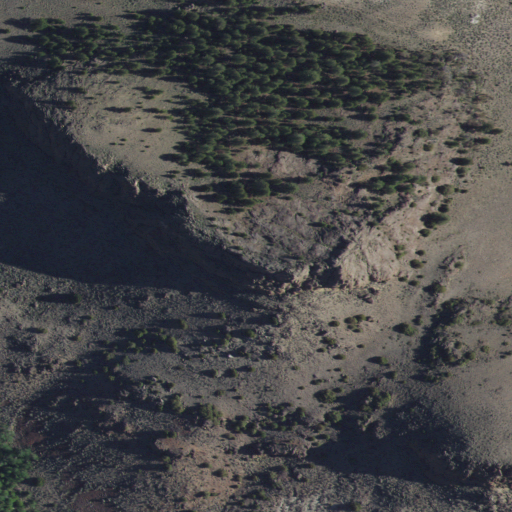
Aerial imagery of mountain in Idaho named Table Mountain containing shrub and evergreen forest